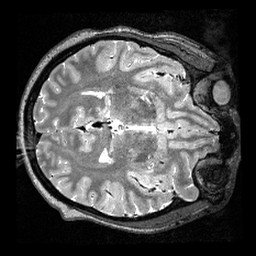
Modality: T2w
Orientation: axial
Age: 27
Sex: male
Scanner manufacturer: siemens
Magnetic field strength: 3 T
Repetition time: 3.2 s
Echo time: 0.479 s